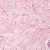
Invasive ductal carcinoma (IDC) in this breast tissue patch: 0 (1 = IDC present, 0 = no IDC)